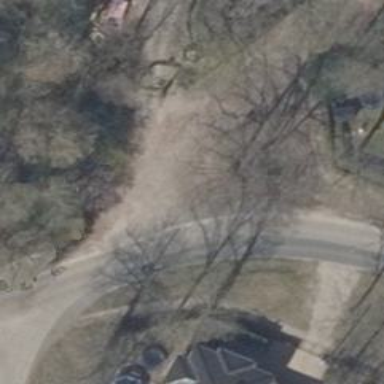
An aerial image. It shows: Unclassified road with concrete surface.